Question: I am trying to construct a GUI for my class Android Project. I am currently using IntelliJ IDEA 12 with the Drag-And-Drop GUI Builder. I know enough about going in the text and editing attributes as well.
The problem I have, is that I can't seem to simply..make the GUI for my application the way I want it. In normal Java I'd be able to do it very fast with Swing. But since Android doesn't have anything Swing, it's tricky to say the least.
I would think that I could simply make it, using LinearLayout nesting. But that just turns out wrong all the time.
Below is a quick image I made in Netbeans of how I want the GUI to look like:

I simply cannot obtain this easily in IntelliJ. If I place a Button in a Horizontal Oriented LinearLayout it fits in fine. But if I then add an ImageView, the layout already screws up there! And then I place a button on the other side of the ImageView which didn't help anything either.
Am I missing something here, or is Android GUI's simply this frustrating?
Can I (Like in Swing) code the GUI entirely in Java? Or am I forced to use XML?
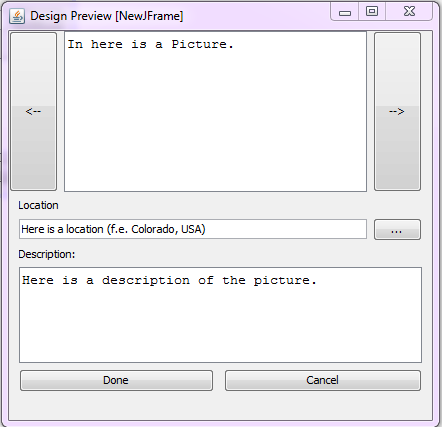
Answer: This isn't perfect, you'll need to work with it, such as sizes and positioning, but basically is what you want. Took maybe 5 minutes, maybe less in Eclipse
'''
<?xml version="1.0" encoding="utf-8"?>
<LinearLayout xmlns:android="http://schemas.android.com/apk/res/android"
android:layout_width="match_parent"
android:layout_height="match_parent"
android:orientation="vertical" >
<LinearLayout
xmlns:android="http://schemas.android.com/apk/res/android"
android:layout_width="match_parent"
android:layout_height="105dp"
android:orientation="horizontal" >
<Button
android:id="@+id/button1"
android:layout_width="wrap_content"
android:layout_height="wrap_content"
android:text="Button" />
<ImageView
android:id="@+id/imageView1"
android:layout_width="wrap_content"
android:layout_height="wrap_content"
android:src="@drawable/ic_action_search" />
<Button
android:id="@+id/button2"
android:layout_width="wrap_content"
android:layout_height="wrap_content"
android:text="Button" />
</LinearLayout>
<TextView
android:id="@+id/textView1"
android:layout_width="wrap_content"
android:layout_height="wrap_content"
android:text="TextView" />
<LinearLayout
xmlns:android="http://schemas.android.com/apk/res/android"
android:layout_width="match_parent"
android:layout_height="wrap_content"
android:orientation="horizontal" >
<EditText
android:id="@+id/editText1"
android:layout_width="match_parent"
android:layout_height="wrap_content"
android:layout_weight="1"
android:ems="10" >
<requestFocus />
</EditText>
<Button
android:id="@+id/button3"
android:layout_width="wrap_content"
android:layout_height="wrap_content"
android:text="Button" />
</LinearLayout>
<TextView
android:id="@+id/textView2"
android:layout_width="wrap_content"
android:layout_height="wrap_content"
android:text="TextView" />
<EditText
android:id="@+id/editText2"
android:layout_width="match_parent"
android:layout_height="wrap_content"
android:layout_weight="1.00"
android:ems="10" />
<LinearLayout
xmlns:android="http://schemas.android.com/apk/res/android"
android:layout_width="match_parent"
android:layout_height="wrap_content"
android:orientation="horizontal" >
<Button
android:id="@+id/button4"
android:layout_width="wrap_content"
android:layout_height="wrap_content"
android:text="Button" />
<Button
android:id="@+id/button5"
android:layout_width="wrap_content"
android:layout_height="wrap_content"
android:text="Button" />
</LinearLayout>
</LinearLayout>
'''